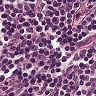
Metastatic tissue present: no